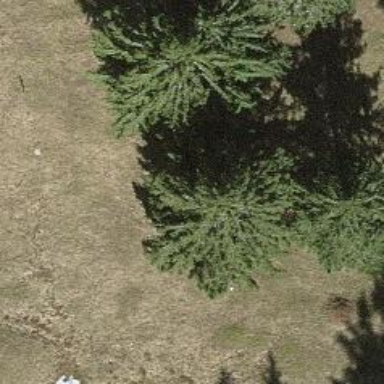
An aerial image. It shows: Beautiful tree in nature.